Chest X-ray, PA view. Patient: 46 years old, sex M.
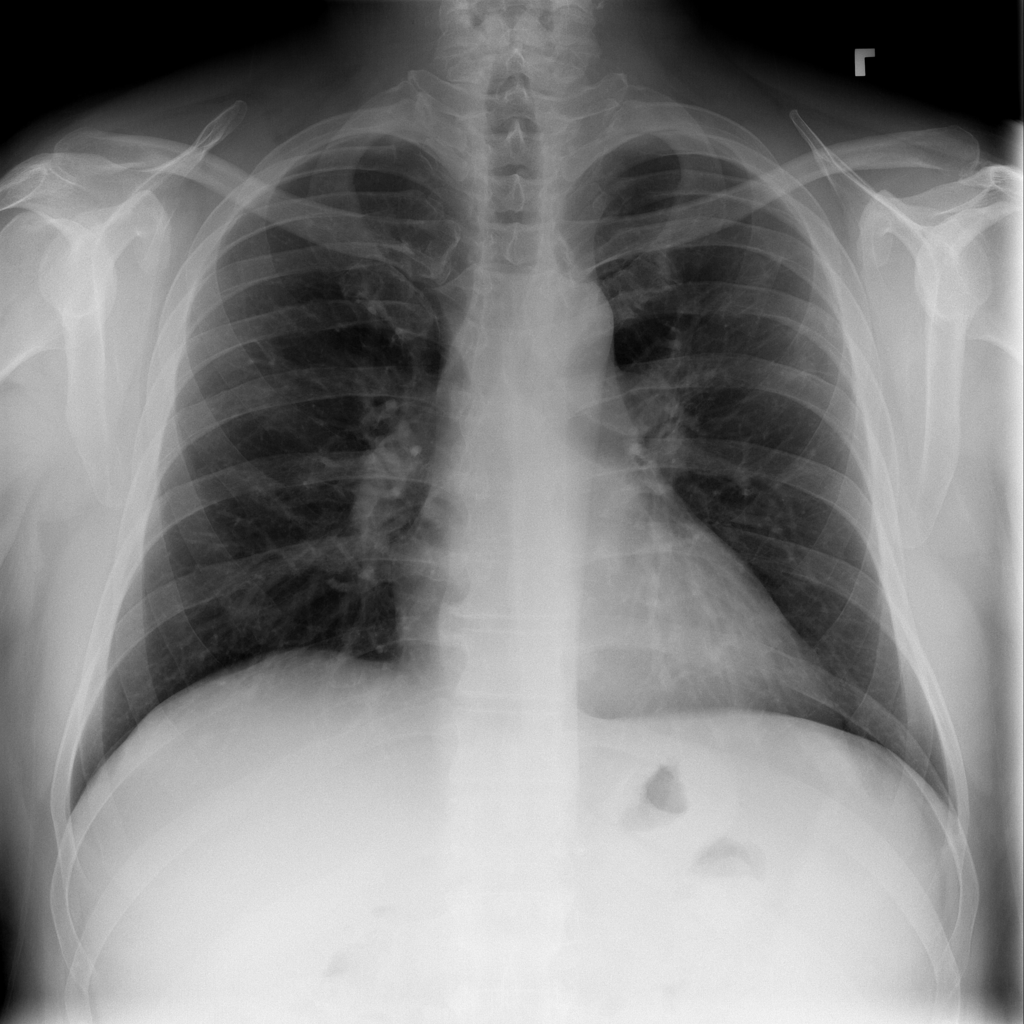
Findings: Effusion